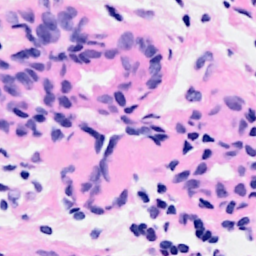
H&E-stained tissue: Breast